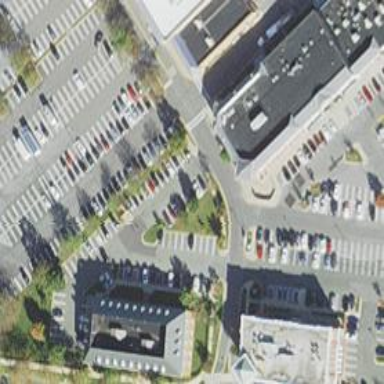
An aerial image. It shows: Retail building.